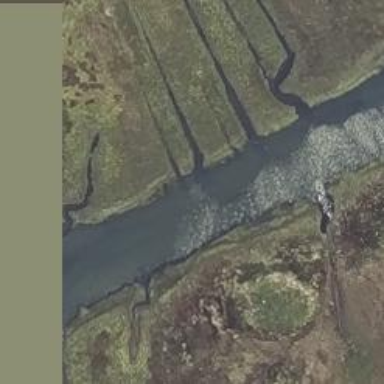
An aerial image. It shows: Tidal channel flowing through the area.